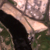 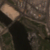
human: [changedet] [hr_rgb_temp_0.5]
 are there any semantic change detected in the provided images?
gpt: A green area was built on the right of the river.